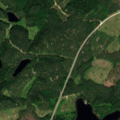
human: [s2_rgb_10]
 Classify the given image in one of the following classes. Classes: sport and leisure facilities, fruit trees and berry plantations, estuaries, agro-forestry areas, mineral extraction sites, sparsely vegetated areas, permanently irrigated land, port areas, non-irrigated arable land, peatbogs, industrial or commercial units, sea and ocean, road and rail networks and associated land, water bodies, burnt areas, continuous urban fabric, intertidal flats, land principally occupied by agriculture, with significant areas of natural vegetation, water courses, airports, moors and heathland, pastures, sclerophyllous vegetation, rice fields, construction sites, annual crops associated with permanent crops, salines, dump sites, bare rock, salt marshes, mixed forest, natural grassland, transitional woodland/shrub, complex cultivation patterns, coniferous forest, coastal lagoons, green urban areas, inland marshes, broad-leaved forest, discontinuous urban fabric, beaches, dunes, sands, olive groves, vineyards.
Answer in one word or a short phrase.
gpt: coniferous forest, water bodies